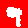
Digit: 9